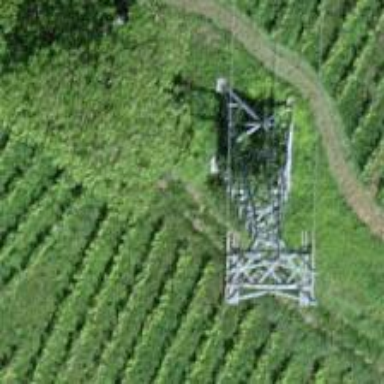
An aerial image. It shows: Pylon used for aerialway.